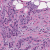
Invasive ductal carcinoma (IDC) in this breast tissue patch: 1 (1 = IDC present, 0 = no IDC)